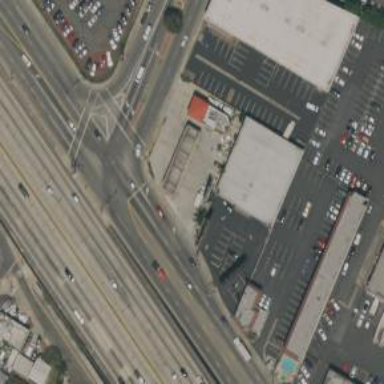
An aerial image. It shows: Convenience shop.